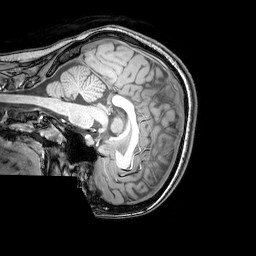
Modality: T1w
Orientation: sagittal
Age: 22
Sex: female
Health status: healthy
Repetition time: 0.081 s
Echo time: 0.037 s